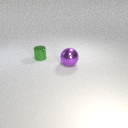
large purple metal sphere to the right of small green metal cylinder